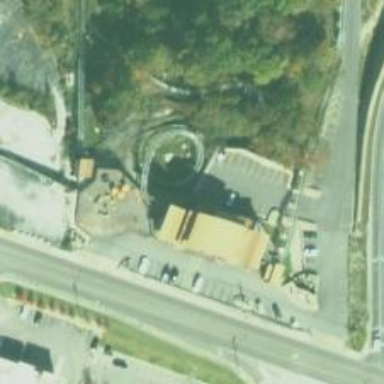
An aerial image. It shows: Water slide attraction.